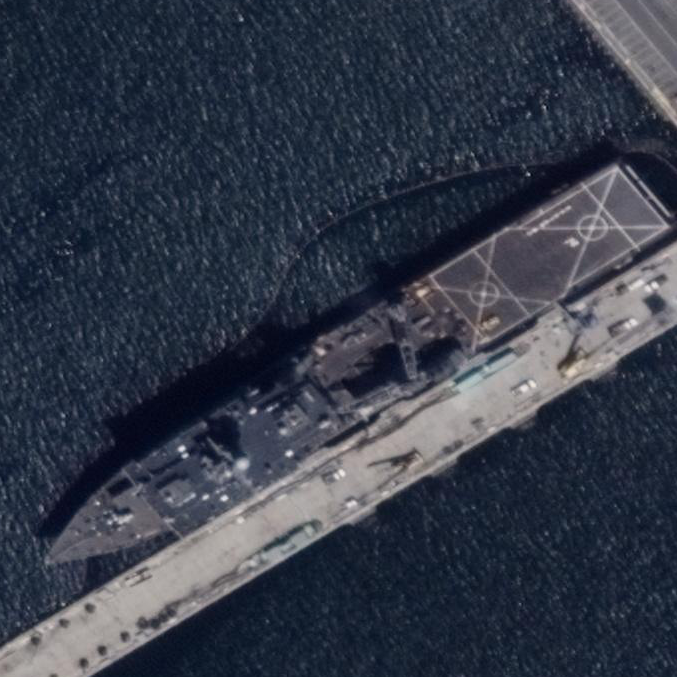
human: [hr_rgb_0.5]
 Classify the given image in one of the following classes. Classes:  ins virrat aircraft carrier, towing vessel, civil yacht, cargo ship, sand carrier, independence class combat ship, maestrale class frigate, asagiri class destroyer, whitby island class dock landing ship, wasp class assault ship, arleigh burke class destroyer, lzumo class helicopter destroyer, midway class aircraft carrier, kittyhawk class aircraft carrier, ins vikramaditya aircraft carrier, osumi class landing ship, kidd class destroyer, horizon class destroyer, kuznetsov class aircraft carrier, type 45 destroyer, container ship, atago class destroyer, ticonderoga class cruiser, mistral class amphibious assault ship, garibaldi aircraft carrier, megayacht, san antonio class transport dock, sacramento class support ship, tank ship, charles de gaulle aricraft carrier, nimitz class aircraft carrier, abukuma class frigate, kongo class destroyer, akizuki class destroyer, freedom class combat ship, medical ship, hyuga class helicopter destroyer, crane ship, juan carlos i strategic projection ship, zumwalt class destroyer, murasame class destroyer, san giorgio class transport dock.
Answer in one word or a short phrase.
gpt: Whitby Island class dock landing ship